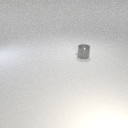
small gray metal cylinder